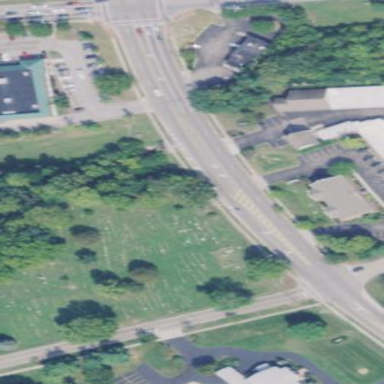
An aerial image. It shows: Cemetery.